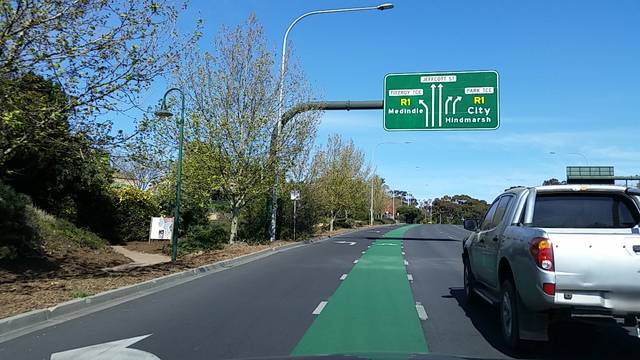
Region: Australia
Coordinates: -34.898, 138.586